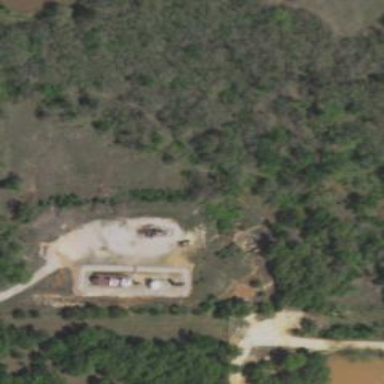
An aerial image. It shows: Petroleum well that is man-made.